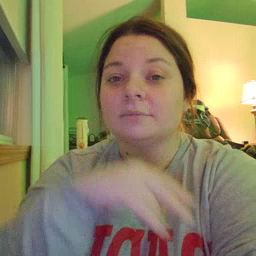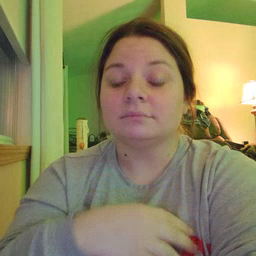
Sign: duck